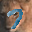
Label: 7